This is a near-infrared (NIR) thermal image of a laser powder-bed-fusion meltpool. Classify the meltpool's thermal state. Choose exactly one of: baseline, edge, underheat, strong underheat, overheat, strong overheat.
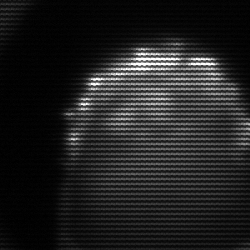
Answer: edge